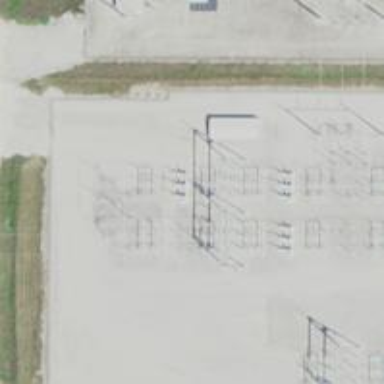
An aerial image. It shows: Switch used for power control.